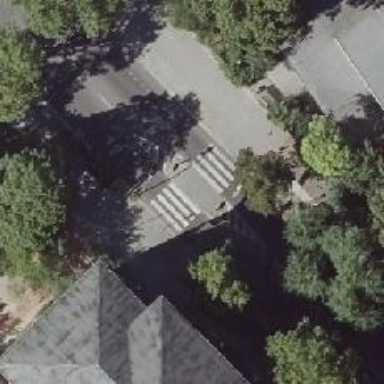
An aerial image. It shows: Marked footway crossing with pedestrian island.